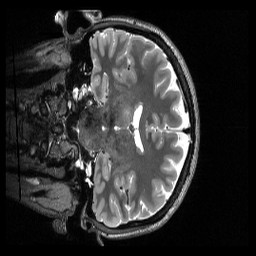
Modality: T2w
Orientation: coronal
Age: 28
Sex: female
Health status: healthy
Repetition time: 3.2 s
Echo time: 0.563 s